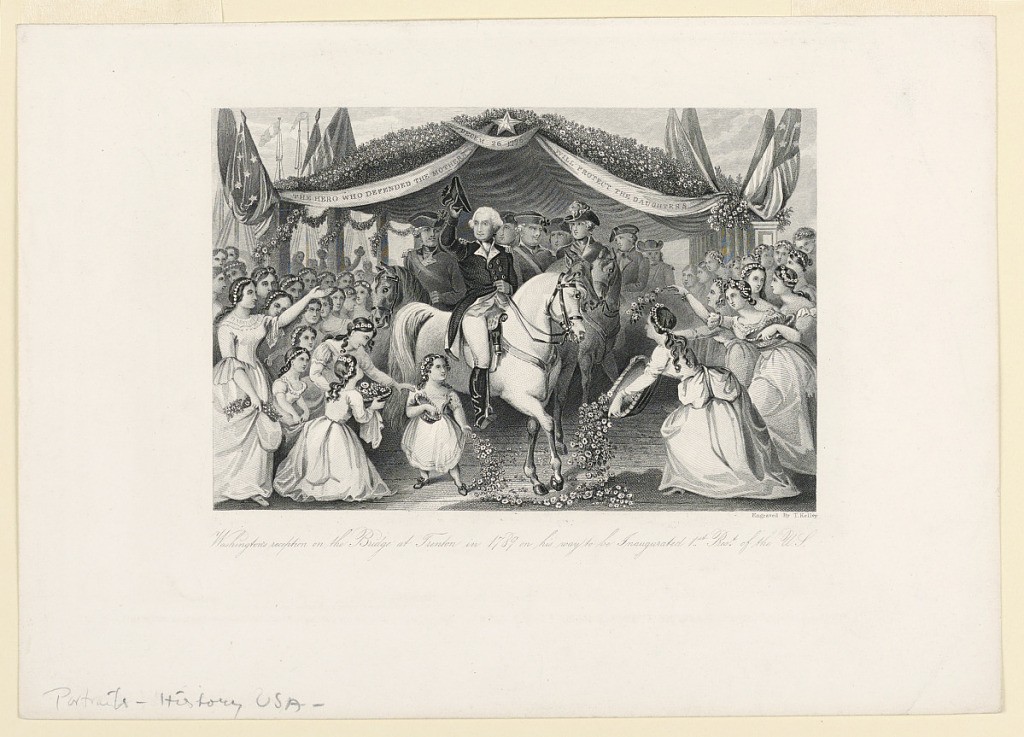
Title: Washington on the Bridge at Trenton on His Way To Be Inagurated, 1789
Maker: Thomas Kelley, 1795 - 1841
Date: ca. 1820-1840
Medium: Steel engraving on paper
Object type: Print
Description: Women and children strew flowers before Washington and his escort, mounted on horseback crossing the Delaware river at Trenton, the bridge being decked as a bower.